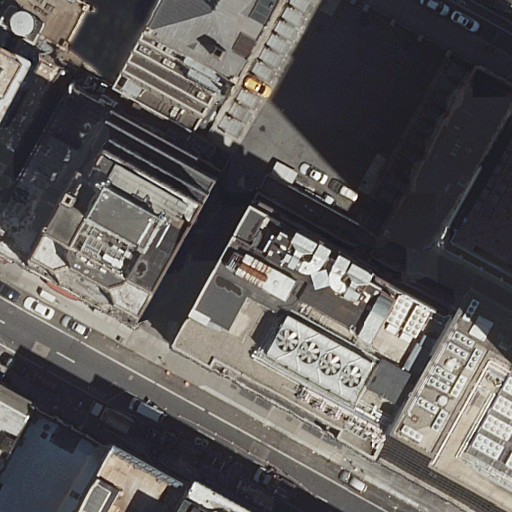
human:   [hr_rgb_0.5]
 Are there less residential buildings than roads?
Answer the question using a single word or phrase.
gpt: no

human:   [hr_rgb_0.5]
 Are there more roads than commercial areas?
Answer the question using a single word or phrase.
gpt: yes

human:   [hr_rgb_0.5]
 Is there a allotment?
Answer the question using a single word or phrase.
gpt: no

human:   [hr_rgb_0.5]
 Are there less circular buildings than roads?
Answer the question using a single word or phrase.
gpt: yes

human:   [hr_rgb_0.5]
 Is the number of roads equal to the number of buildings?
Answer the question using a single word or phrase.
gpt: no

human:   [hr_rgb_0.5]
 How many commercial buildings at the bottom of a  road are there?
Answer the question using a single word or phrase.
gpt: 0

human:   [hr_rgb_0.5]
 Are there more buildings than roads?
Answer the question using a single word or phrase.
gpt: yes

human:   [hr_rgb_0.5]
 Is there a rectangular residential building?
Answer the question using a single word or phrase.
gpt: yes

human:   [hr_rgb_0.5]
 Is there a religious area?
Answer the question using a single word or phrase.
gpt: no

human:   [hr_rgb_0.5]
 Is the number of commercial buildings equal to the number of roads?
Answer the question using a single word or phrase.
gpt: no

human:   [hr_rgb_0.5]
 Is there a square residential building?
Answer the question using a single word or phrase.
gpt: no

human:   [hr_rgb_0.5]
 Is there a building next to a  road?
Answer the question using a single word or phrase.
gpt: yes

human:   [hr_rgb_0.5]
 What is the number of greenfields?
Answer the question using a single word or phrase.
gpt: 0

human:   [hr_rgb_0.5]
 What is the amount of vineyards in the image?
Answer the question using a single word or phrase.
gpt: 0

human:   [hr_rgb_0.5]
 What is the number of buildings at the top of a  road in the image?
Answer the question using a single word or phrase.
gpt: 10

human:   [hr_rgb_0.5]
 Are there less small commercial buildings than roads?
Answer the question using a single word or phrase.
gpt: yes

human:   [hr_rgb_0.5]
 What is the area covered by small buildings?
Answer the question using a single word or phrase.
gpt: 193m2

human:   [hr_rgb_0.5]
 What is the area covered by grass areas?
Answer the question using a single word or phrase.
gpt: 0m2

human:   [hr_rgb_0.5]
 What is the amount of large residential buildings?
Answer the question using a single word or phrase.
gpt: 5

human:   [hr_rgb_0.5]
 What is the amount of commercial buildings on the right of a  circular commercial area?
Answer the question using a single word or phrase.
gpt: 0

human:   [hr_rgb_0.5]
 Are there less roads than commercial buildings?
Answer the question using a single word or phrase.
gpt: no

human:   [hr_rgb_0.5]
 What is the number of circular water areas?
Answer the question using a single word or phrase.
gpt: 0

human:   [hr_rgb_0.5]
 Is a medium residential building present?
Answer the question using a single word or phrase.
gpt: yes

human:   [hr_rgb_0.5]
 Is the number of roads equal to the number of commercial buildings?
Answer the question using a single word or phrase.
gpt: no

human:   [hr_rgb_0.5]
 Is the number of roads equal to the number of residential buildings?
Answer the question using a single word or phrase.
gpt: no

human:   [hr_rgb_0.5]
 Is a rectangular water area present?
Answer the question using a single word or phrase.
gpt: no

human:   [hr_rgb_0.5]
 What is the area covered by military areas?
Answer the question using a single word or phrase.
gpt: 0m2

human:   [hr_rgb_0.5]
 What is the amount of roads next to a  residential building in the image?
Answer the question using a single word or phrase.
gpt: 2

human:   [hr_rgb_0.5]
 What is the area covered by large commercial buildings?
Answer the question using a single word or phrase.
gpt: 0m2

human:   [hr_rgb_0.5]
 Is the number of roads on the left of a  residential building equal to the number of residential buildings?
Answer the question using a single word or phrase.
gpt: no

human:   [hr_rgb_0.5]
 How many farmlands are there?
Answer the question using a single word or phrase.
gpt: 0

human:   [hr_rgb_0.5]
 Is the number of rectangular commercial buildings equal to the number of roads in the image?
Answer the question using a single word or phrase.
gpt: no

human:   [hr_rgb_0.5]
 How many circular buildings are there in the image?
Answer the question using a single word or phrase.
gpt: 0

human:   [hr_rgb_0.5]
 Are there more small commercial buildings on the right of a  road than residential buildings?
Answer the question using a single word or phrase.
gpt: no

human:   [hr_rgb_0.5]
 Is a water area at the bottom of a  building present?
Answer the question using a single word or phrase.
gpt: no

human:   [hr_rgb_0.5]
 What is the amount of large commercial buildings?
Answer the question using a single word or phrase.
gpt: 0

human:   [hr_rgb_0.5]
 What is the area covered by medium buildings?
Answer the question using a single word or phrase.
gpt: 1638m2